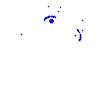
Particle: kaon